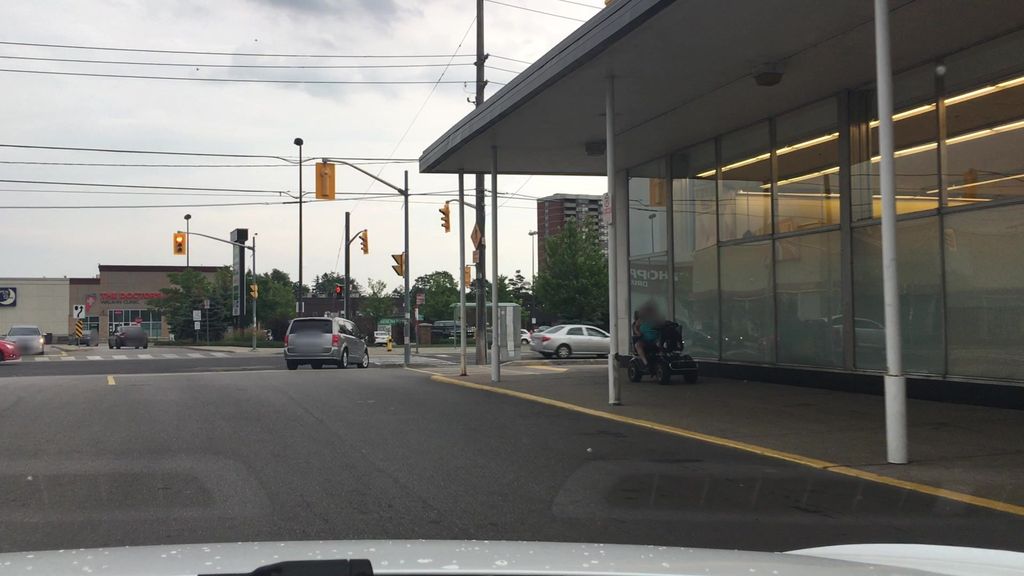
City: toronto